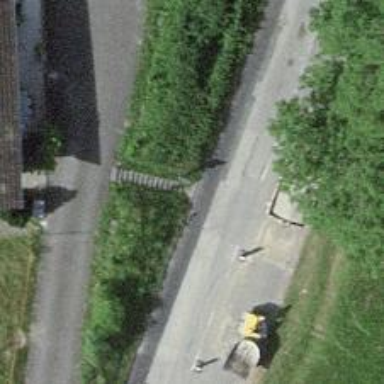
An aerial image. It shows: Road with steps.